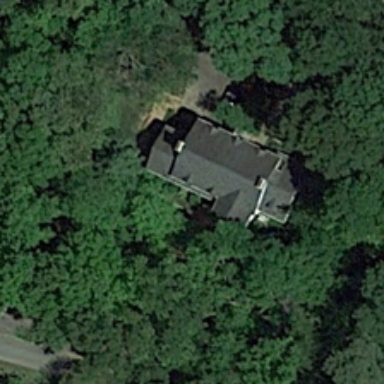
Many green trees are around a building .